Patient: sex F, age 65
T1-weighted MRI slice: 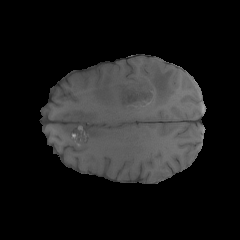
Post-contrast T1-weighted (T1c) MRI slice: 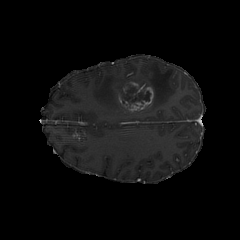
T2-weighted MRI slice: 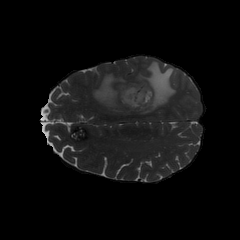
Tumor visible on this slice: yes
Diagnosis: Glioblastoma, IDH-wildtype
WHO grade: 4